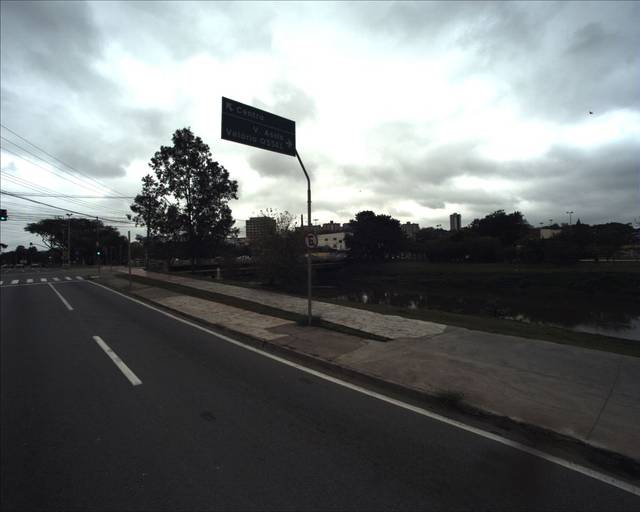
Region: Brazil
Coordinates: -23.508, -47.452